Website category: movie
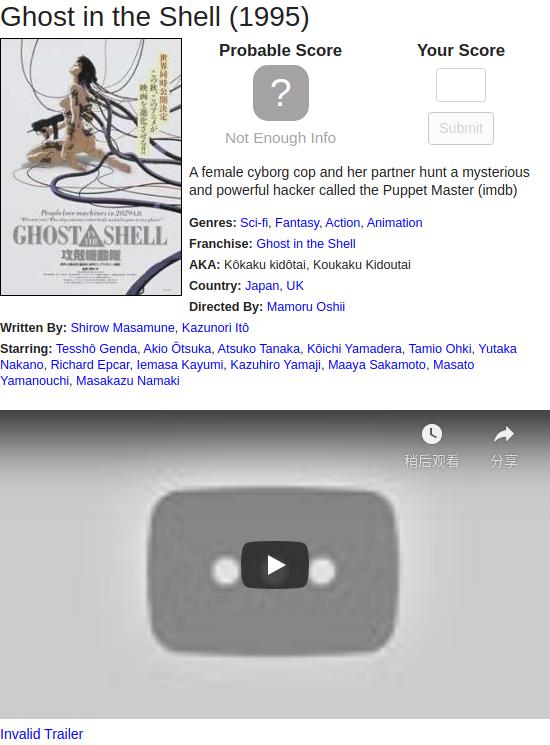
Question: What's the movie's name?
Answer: Ghost in the Shell

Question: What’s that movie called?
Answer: Ghost in the Shell

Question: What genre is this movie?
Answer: Sci-fi

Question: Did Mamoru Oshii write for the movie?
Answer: no

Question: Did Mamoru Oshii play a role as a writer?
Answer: no

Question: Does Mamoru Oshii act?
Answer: no

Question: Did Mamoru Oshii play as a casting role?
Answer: no

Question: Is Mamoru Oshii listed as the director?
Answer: yes

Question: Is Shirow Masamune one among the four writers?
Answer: yes

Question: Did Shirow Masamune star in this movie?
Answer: no

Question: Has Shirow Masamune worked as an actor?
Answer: no

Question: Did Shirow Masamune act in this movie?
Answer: no

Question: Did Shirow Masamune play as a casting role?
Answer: no

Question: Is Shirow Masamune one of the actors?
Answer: no

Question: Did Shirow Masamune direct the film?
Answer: no

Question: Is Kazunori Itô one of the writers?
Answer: yes

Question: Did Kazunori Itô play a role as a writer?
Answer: yes

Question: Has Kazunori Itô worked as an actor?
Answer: no

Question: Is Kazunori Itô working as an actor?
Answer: no

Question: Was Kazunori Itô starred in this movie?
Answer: no

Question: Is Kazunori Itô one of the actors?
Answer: no

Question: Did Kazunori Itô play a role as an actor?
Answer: no

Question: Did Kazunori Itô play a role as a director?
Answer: no

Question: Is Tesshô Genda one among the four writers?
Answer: no

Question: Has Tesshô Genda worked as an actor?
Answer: yes

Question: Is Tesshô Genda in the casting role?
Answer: yes

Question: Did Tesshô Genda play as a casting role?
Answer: yes

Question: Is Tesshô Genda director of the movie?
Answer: no

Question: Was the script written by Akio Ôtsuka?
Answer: no

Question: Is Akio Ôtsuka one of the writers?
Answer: no

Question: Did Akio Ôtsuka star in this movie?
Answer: yes

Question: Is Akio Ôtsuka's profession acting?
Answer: yes

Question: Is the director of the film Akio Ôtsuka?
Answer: no

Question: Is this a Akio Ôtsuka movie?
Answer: no

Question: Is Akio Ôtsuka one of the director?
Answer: no

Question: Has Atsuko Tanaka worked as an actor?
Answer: yes

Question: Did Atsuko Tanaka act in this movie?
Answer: yes

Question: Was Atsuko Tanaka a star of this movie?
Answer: yes

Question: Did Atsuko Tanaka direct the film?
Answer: no

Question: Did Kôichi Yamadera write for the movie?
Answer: no

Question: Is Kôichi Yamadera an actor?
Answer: yes

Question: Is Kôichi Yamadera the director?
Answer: no

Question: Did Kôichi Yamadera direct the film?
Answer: no

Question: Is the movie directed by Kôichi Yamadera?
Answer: no

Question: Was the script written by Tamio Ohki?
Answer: no

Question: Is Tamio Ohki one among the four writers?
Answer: no

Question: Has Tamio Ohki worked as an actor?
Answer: yes

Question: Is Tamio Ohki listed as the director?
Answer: no

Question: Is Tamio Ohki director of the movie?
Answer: no

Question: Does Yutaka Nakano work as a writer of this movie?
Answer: no

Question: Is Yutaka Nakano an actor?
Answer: yes

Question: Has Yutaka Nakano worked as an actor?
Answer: yes

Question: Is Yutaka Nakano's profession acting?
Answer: yes

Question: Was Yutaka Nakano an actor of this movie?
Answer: yes

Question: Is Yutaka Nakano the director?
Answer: no

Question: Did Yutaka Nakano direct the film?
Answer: no

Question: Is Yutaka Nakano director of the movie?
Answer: no

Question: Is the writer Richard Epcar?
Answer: no

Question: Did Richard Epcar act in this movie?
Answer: yes

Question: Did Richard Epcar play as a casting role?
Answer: yes

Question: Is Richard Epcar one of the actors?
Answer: yes

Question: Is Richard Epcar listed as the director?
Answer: no

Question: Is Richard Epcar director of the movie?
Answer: no

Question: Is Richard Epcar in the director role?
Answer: no